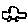
Label: car